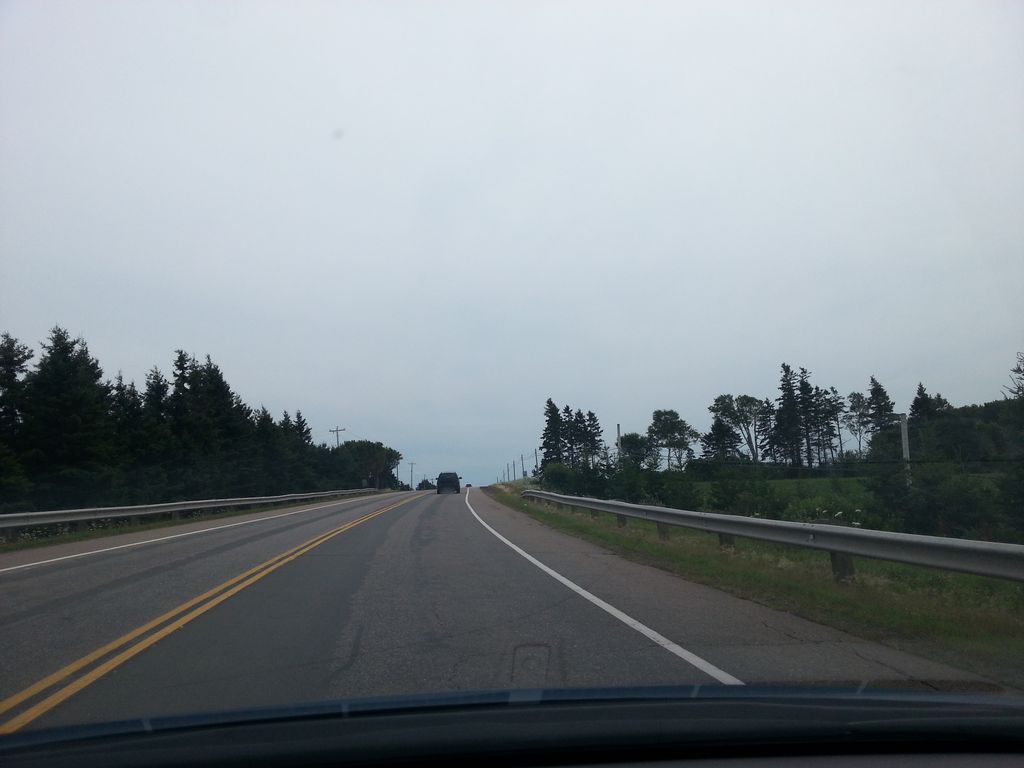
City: charlottetown